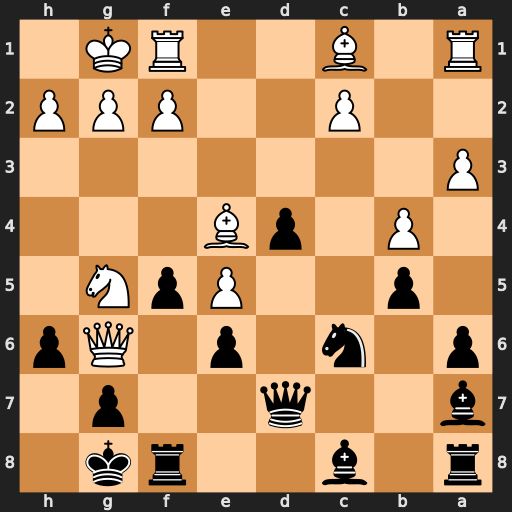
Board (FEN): r1b2rk1/b2q2p1/p1n1p1Qp/1p2PpN1/1P1pB3/P7/2P2PPP/R1B2RK1
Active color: b
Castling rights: -
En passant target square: -
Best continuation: hxg5 Bxc6 Qxc6